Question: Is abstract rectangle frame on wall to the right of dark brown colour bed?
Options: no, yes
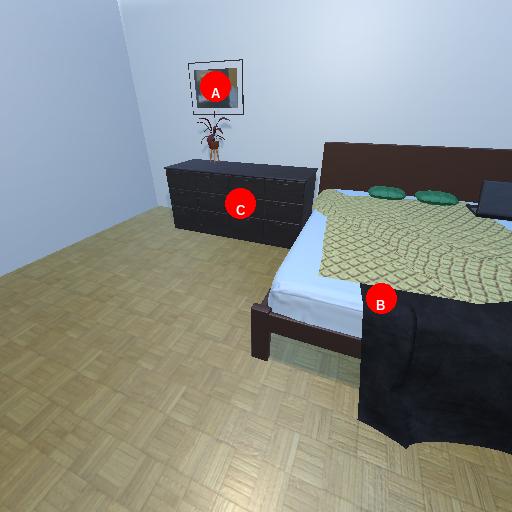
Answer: no